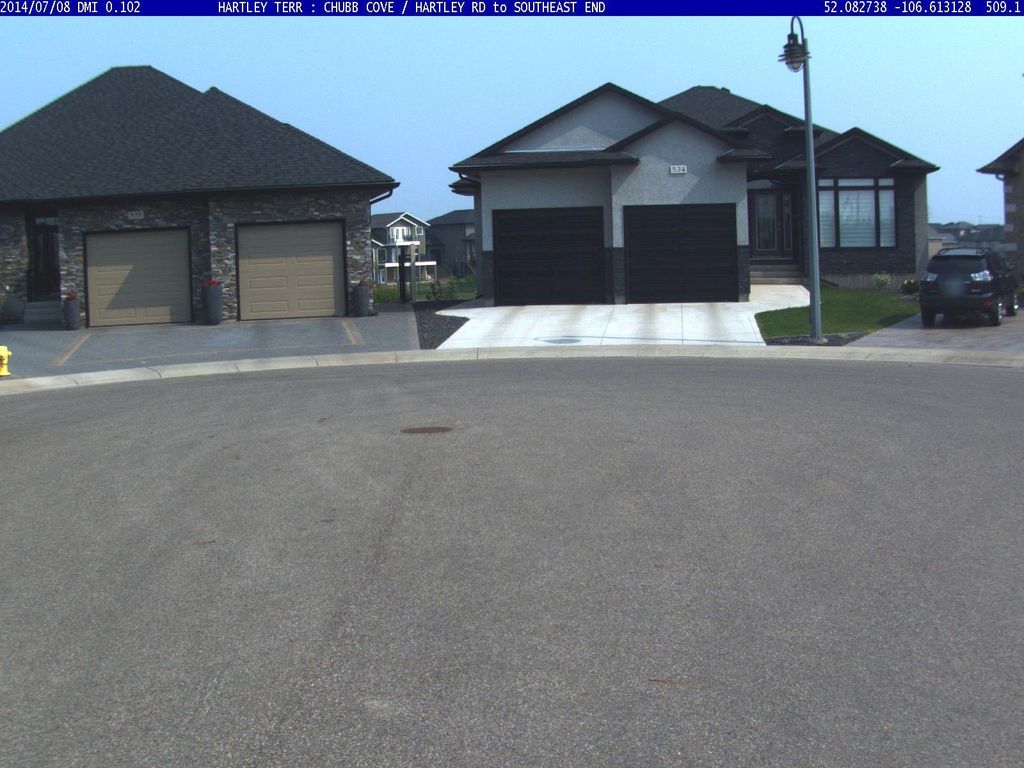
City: saskatoon